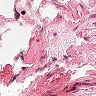
Metastatic tissue present: no